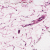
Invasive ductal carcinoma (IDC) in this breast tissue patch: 0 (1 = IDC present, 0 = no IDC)